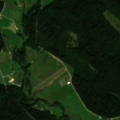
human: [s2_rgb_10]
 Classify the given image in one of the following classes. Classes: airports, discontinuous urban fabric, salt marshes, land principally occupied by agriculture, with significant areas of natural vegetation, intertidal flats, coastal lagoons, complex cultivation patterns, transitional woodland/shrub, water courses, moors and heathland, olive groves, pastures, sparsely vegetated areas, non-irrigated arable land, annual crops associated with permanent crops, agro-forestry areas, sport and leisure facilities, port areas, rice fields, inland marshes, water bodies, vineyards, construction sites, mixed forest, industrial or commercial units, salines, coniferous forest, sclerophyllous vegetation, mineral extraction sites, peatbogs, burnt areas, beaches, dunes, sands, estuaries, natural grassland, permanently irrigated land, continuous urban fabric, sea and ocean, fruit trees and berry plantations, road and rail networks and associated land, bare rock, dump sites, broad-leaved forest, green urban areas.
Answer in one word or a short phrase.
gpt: non-irrigated arable land, complex cultivation patterns, coniferous forest, mixed forest